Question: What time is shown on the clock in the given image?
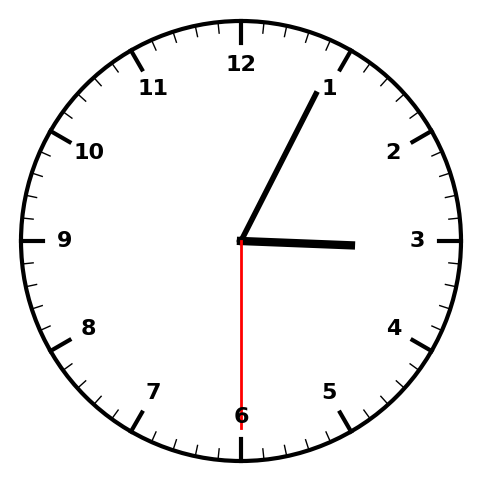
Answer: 03:04:30